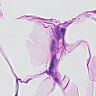
Metastatic tissue present: yes